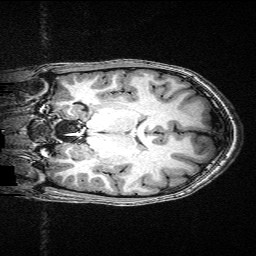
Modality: T1w
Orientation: coronal
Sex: female
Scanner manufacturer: siemens
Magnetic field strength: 3 T
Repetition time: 2.3 s
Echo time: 0.00336 s